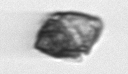
Label: Kryptoperidinium_triquetrum